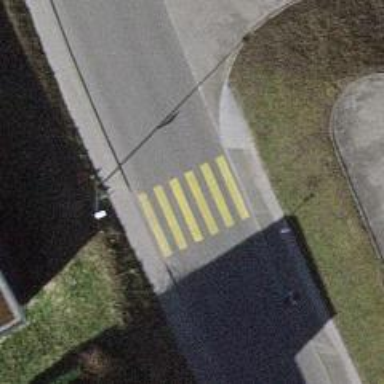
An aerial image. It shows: Uncontrolled zebra crossing on the road.